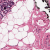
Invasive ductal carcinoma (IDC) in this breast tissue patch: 0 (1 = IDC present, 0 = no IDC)